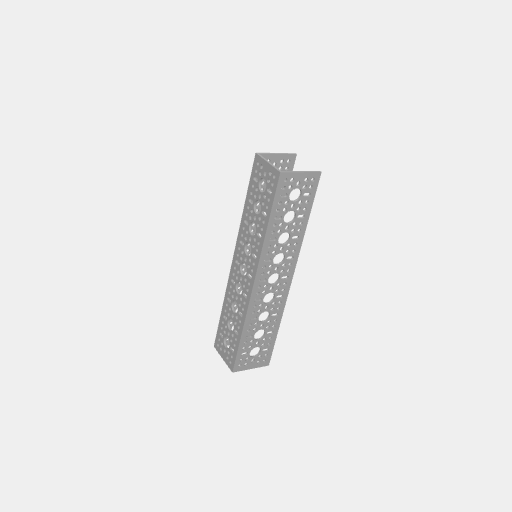
Part: UChannel9H